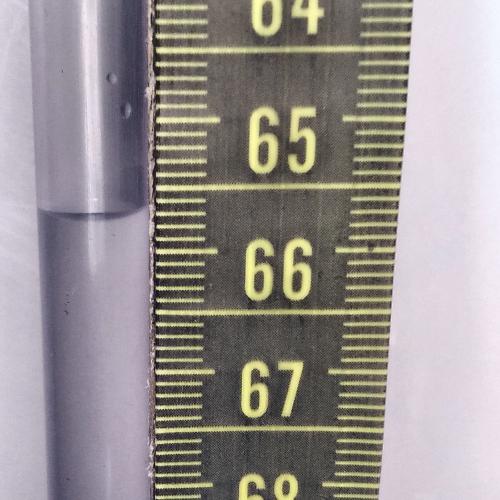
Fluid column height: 65.7 cm